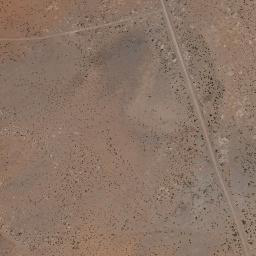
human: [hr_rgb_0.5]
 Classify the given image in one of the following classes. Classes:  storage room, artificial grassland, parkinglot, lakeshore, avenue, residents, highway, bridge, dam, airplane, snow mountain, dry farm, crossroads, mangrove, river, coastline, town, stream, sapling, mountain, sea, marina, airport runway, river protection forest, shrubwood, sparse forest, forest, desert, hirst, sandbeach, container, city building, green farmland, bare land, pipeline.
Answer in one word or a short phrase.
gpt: desert